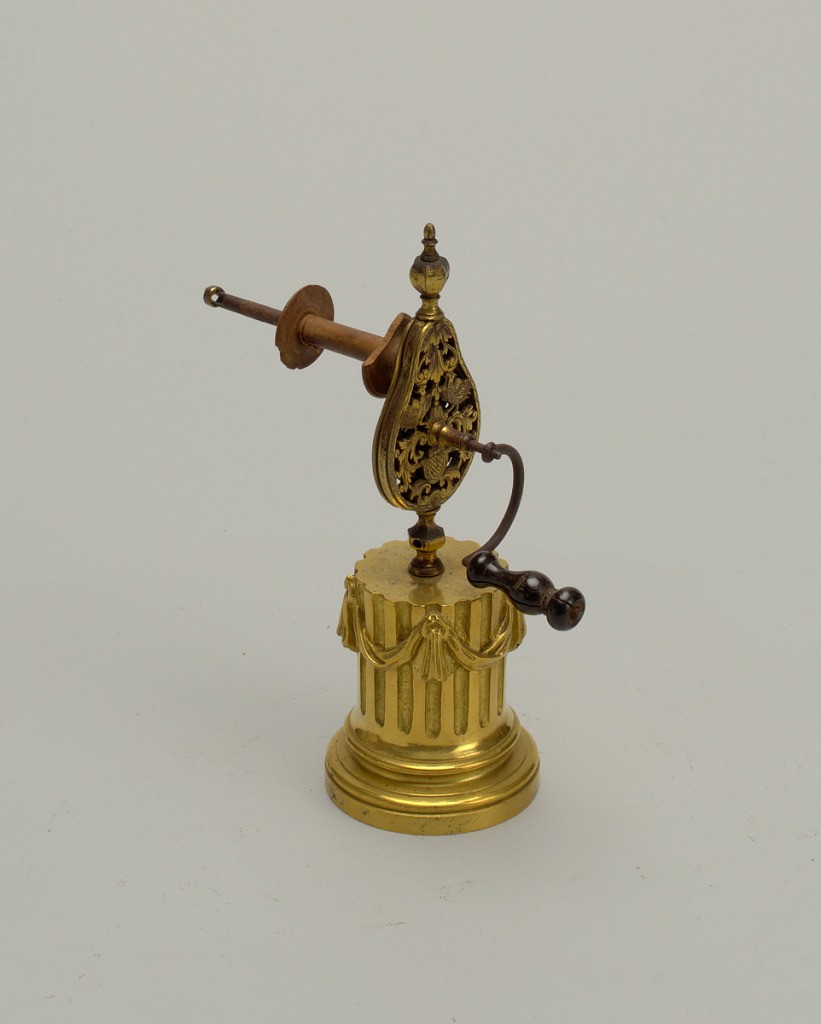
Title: Spinning wheel
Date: mid- 18th century
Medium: Gilt bronze, wood
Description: Gilt bronze silk winder. Pear-shaped body with symmetrical motif of cocks on scrollwork. Base in the form of a partial fluted column with drapery. Turned wood handle, the bow-ended base inset with a leather panel.